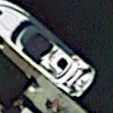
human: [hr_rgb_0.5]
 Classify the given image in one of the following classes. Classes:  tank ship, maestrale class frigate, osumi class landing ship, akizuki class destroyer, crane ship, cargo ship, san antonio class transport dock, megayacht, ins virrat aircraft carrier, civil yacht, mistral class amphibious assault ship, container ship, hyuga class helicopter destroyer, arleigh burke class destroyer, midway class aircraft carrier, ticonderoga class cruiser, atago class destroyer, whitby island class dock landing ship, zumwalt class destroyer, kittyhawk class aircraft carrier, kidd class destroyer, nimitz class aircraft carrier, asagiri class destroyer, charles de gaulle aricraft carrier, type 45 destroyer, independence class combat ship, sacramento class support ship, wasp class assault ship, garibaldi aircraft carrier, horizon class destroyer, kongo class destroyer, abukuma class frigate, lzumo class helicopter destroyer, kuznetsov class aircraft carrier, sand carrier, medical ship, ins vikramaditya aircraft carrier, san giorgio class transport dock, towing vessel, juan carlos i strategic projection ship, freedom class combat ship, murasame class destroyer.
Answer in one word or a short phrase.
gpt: Civil yacht